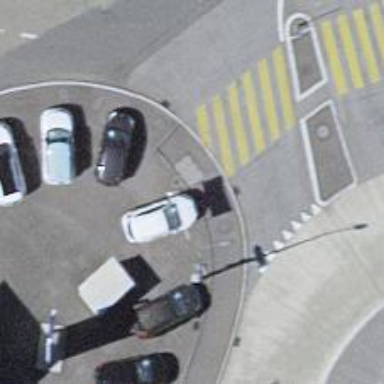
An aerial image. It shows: Kerb serving as barrier.